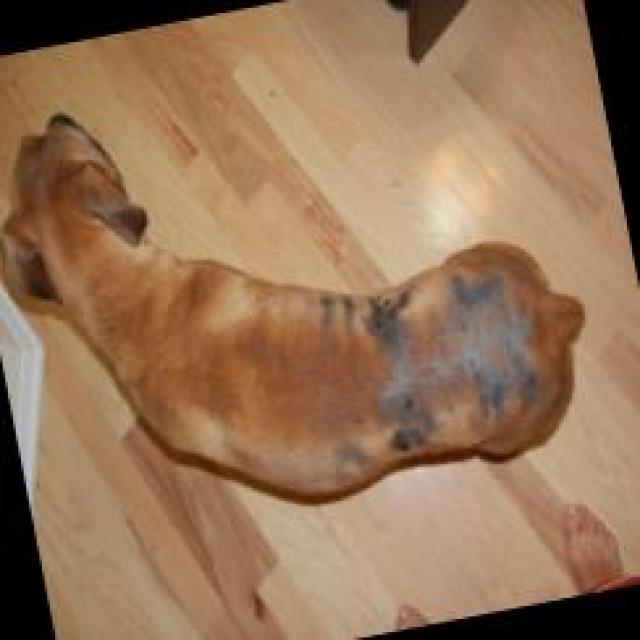
Canine fungal skin infection — characterized by alopecia, scaling, crusting, and circular lesions. Common agents include Malassezia and Candida species.